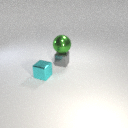
small gray metal cube behind small cyan metal cube